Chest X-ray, PA view. Patient: 21 years old, sex M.
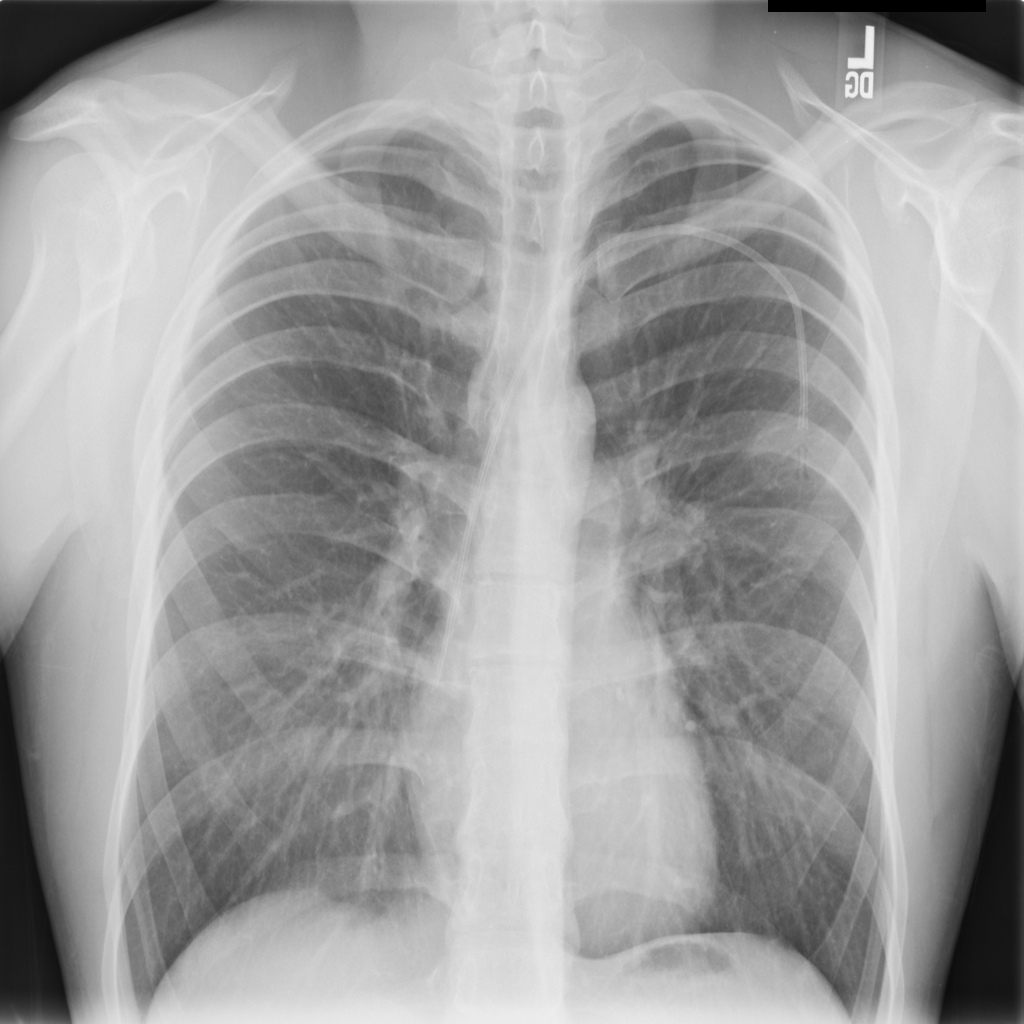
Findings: No Finding